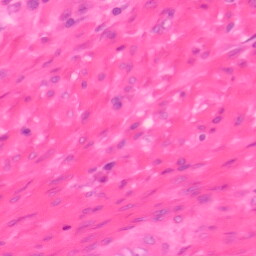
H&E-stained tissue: Colon